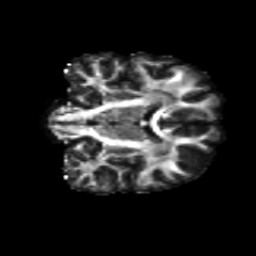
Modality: FA
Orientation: coronal
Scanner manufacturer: siemens
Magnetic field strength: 3 T
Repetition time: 4.16 s
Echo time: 0.0806 s